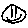
Label: smiley face